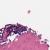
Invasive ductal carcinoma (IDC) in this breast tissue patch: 0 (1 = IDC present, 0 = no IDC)